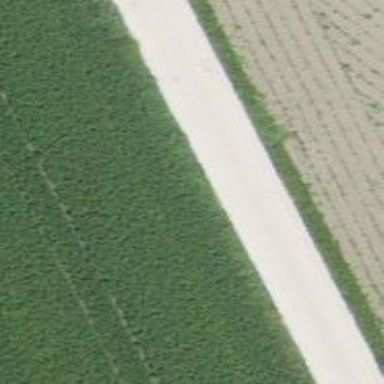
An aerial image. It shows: Unclassified road with asphalt surface.